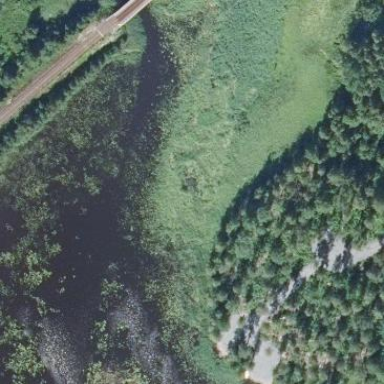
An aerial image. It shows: Reedbed in wetland area.